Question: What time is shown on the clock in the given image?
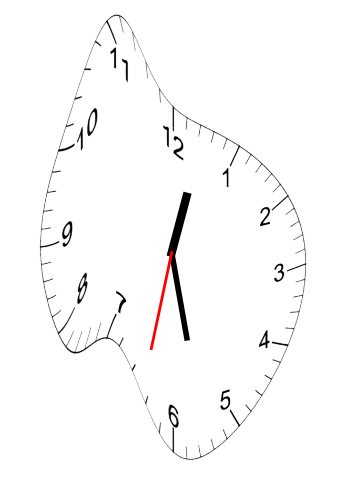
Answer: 12:27:32